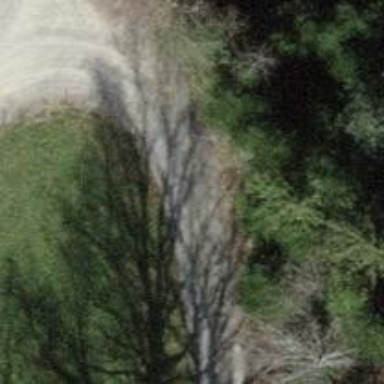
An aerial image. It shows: Gravel track with grade 2 tracktype.